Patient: sex M, age 34
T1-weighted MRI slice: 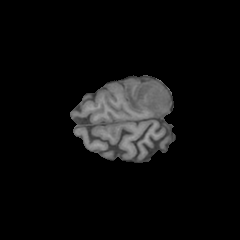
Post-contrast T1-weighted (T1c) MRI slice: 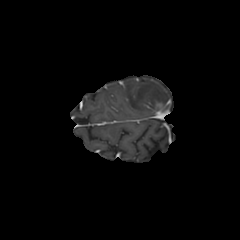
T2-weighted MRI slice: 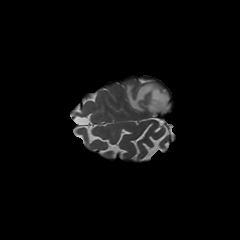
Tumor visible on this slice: yes
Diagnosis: Astrocytoma, IDH-mutant
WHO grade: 3